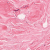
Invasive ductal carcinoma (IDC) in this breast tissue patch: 0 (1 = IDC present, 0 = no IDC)